Question: I use GraphViz with the following dot file:
'''
digraph G
{
rankdir=LR;
subgraph commits
{
"5c071a6b2c" -> "968bda3251" -> "9754d40473" -> "9e59700d33" -> "2a3242efa4";
}
subgraph annotations
{
"V1.0" [shape=box];
"br/HEAD" [shape=box];
"V1.0" -> "9e59700d33" [weight=0];
"br/HEAD" -> "2a3242efa4" [weight=0];
}
}
'''
It give me something like that:

But I want something like that:
> '''
V1.0 br/HEAD
| |
\/ \/
'''
5c071a6b2c -> 968bda3251 -> 9754d40473 -> 9e59700d33 -> 2a3242efa4
How can I do that?
For your help,
Thanks by advance.
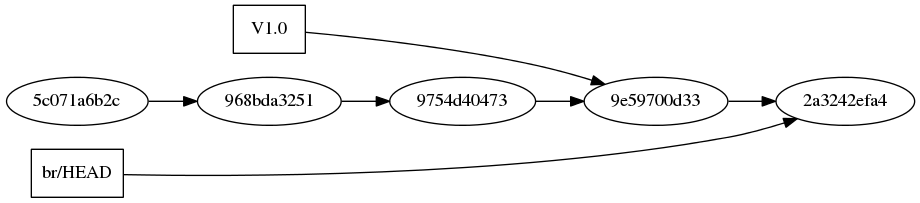
Answer: This will align the annotations with the commits:
'''
digraph G
{
rankdir=LR;
subgraph commits
{
"5c071a6b2c" -> "968bda3251" -> "9754d40473" -> "9e59700d33" -> "2a3242efa4";
}
subgraph annotations1
{
rank="same";
"V1.0" [shape=box];
"V1.0" -> "9e59700d33" [weight=0];
}
subgraph annotations2
{
rank="same";
"br/HEAD" [shape=box];
"br/HEAD" -> "2a3242efa4" [weight=0];
}
}
'''
Since the 'rank="same";' effects the whole subgraph I had to split the annotations in two different subgraphs.
Result is: